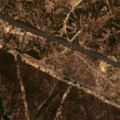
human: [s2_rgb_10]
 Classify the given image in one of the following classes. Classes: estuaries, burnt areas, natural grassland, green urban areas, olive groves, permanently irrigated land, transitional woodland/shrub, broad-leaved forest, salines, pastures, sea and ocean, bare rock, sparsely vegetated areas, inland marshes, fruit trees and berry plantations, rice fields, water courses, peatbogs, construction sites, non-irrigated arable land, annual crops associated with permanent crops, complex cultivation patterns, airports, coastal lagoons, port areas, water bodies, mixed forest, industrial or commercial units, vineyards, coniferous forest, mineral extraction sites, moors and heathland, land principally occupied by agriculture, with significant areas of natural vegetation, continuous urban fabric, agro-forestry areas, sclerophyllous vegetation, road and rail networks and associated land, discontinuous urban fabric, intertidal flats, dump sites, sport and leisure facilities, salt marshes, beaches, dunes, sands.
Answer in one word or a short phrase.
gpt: agro-forestry areas, broad-leaved forest